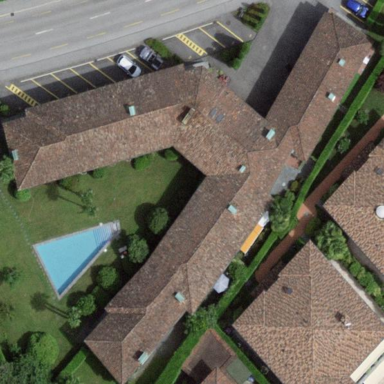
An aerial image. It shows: Hipped roof on apartment building.